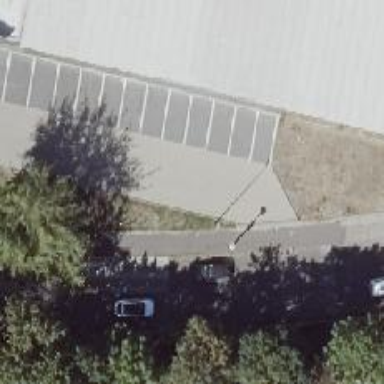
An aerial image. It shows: Street lamp support.